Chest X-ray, AP view. Patient: 43 years old, sex M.
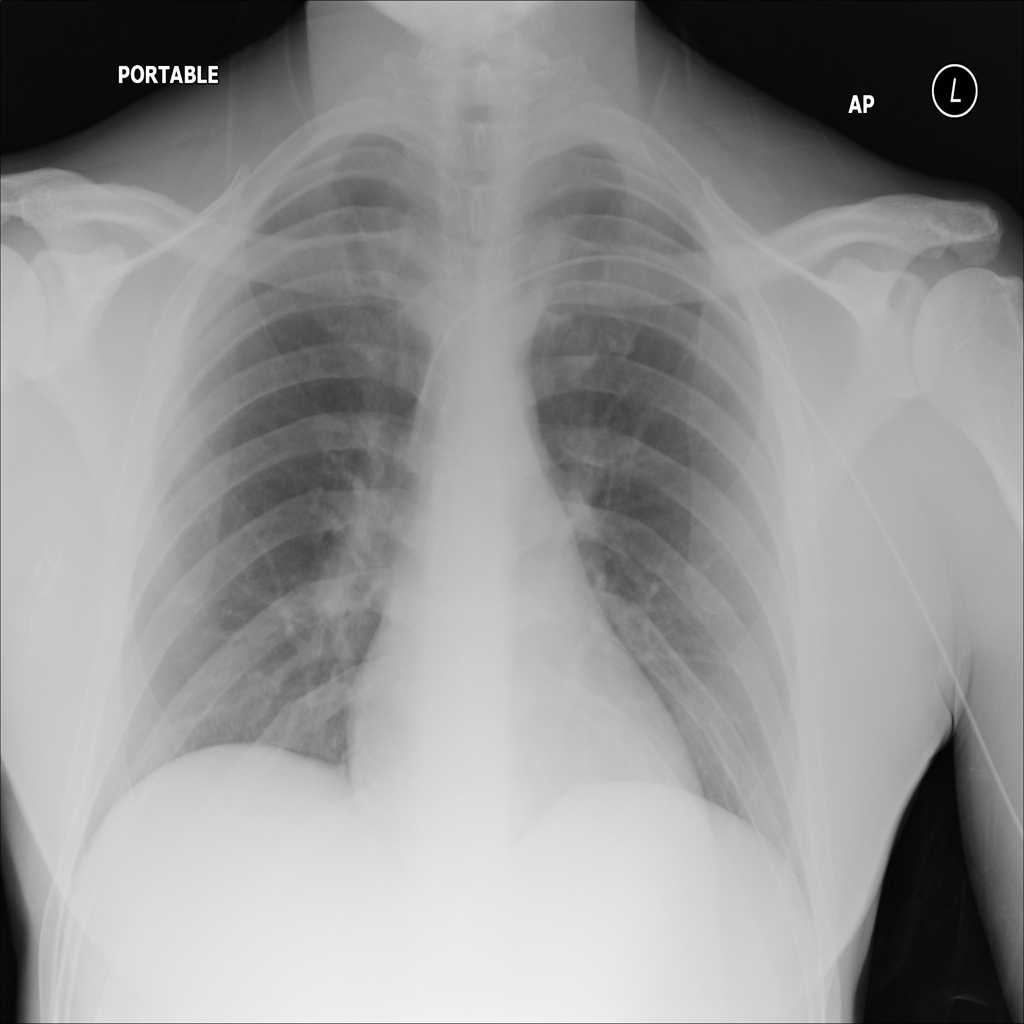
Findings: No Finding